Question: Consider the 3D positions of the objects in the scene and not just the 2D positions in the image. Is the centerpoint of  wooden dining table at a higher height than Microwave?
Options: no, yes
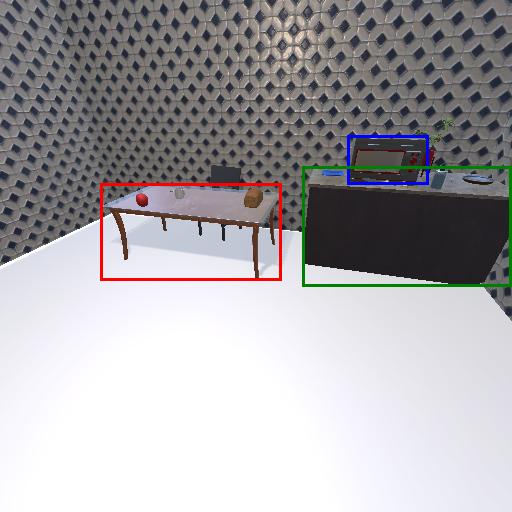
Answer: no